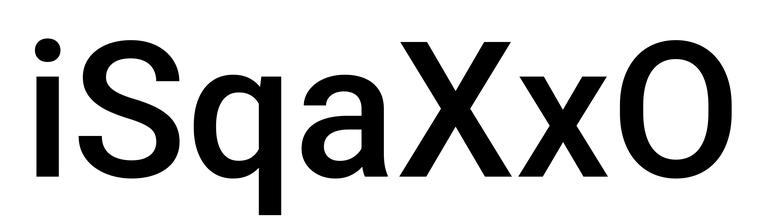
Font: Roboto_Medium